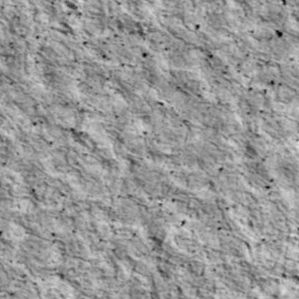
Label: non_frost